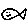
Label: fish